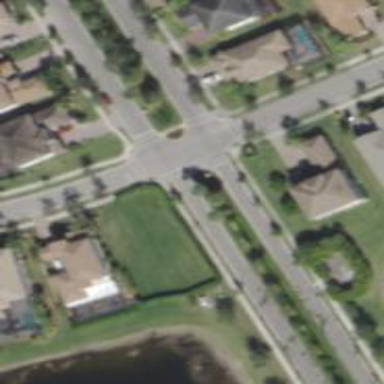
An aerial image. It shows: Footway that serves as traffic island.